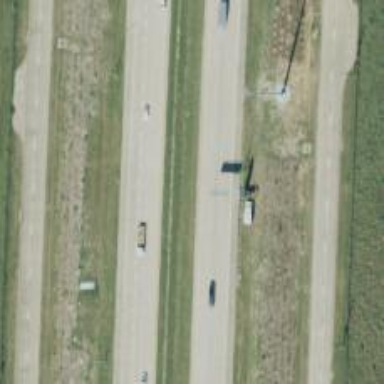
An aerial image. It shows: Motorway.